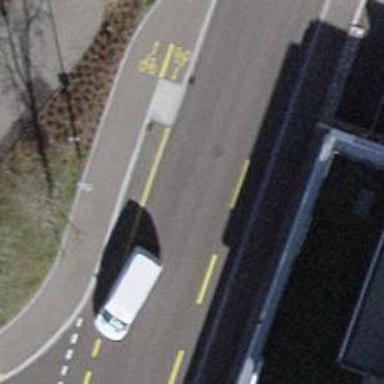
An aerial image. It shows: Advisory cycle lane on tertiary road with asphalt surface.